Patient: sex M, age 71
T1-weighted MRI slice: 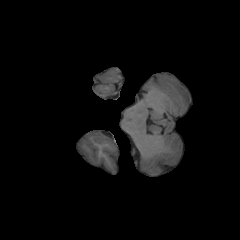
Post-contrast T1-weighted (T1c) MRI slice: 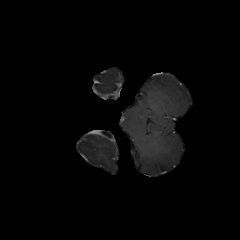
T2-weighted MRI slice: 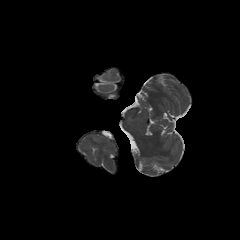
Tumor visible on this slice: no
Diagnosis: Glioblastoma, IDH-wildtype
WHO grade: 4